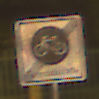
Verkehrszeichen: EndeFahrradstrasse
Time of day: Night
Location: Outdoor (Urban)
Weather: Clear
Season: NotSpecified
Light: Artificial